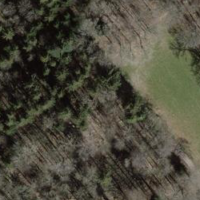
EUNIS habitat code: 41
Species observed at this site:
Geranium robertianum